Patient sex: M
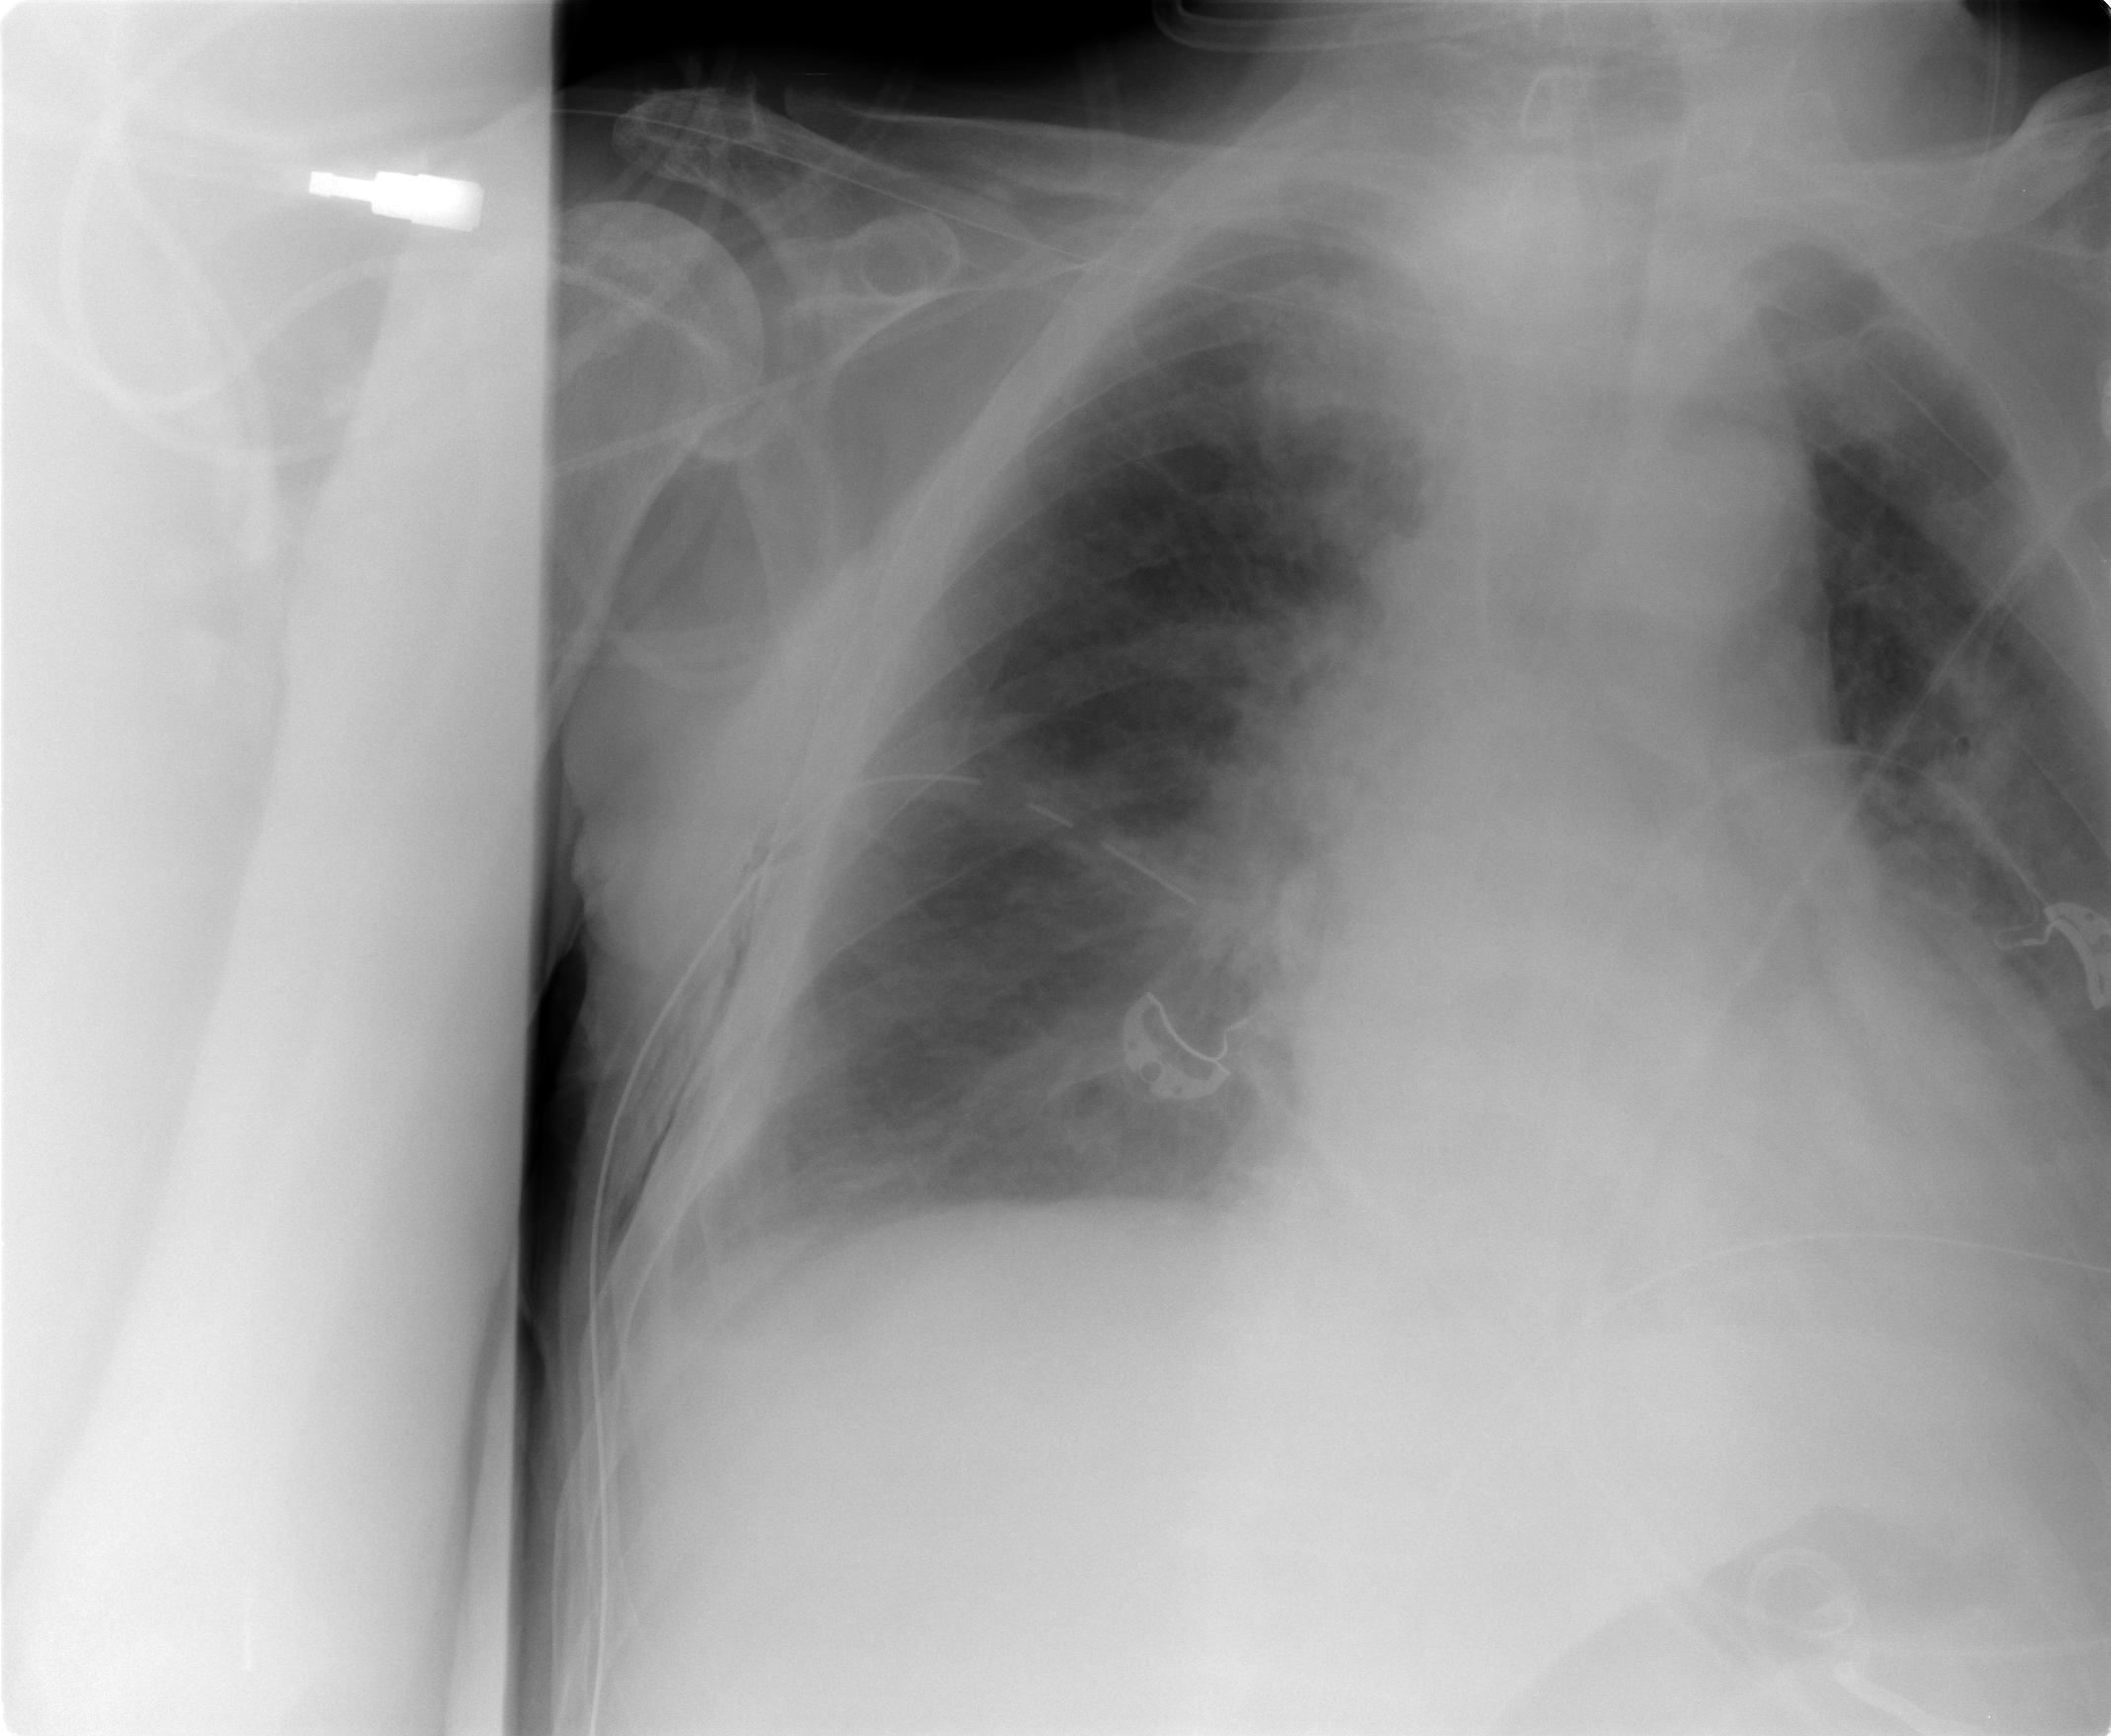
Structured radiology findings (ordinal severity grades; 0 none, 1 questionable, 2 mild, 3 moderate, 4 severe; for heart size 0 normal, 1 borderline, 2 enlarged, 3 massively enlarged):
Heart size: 1
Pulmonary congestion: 3
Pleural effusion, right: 2
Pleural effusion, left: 0
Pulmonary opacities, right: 2
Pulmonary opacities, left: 2
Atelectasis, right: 2
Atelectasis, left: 2